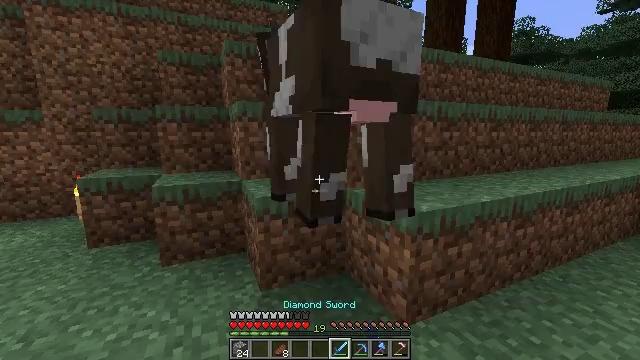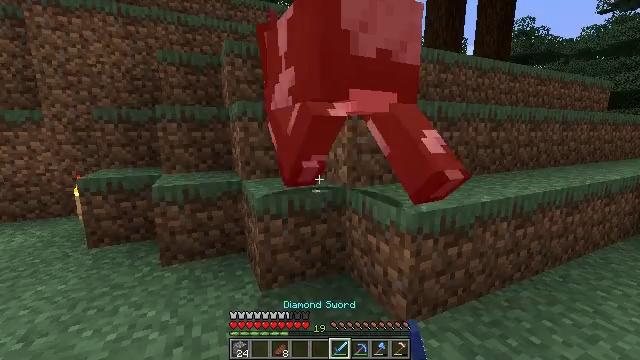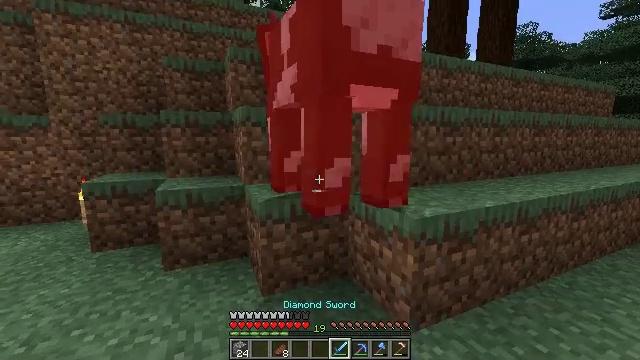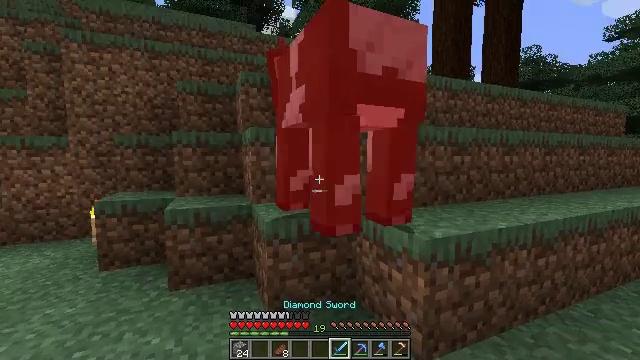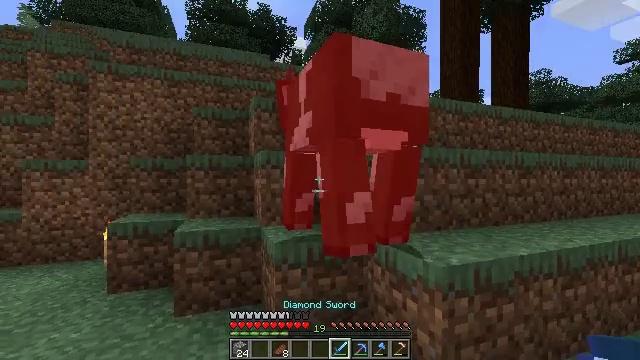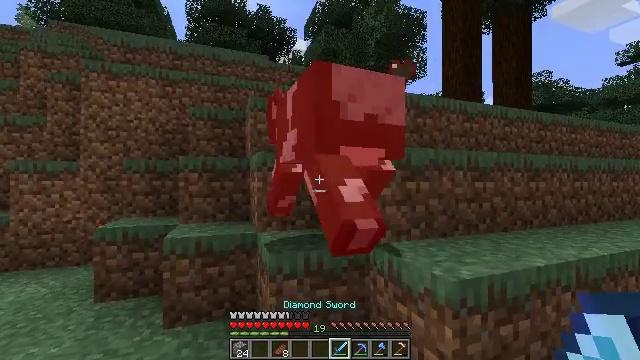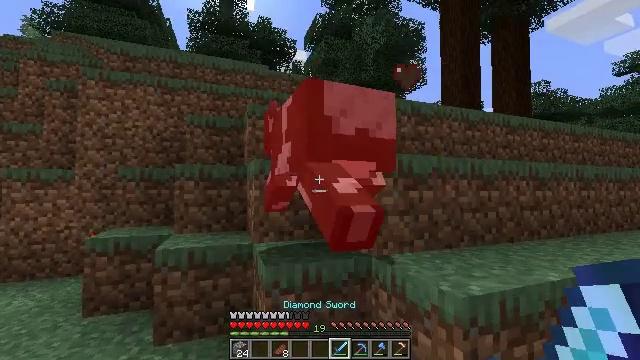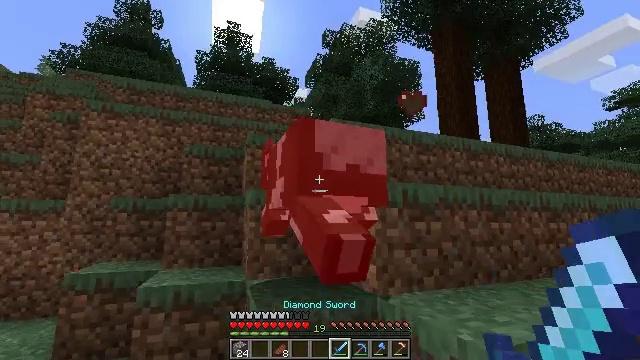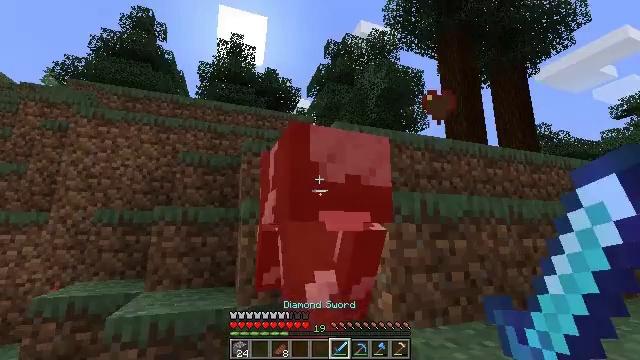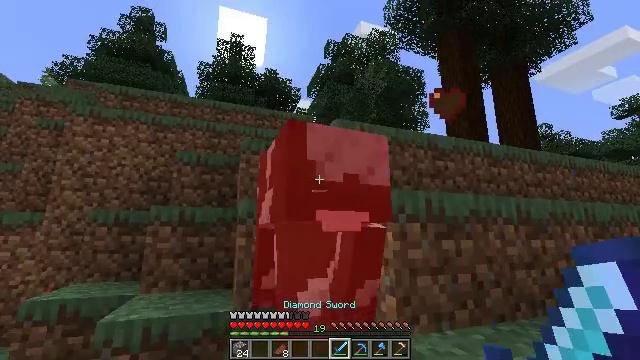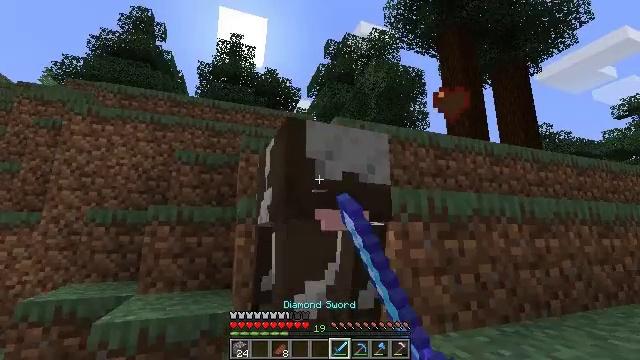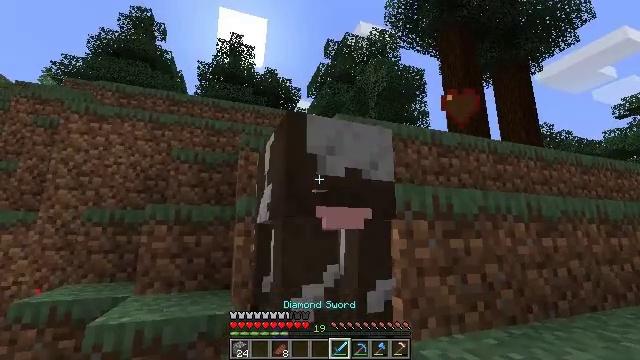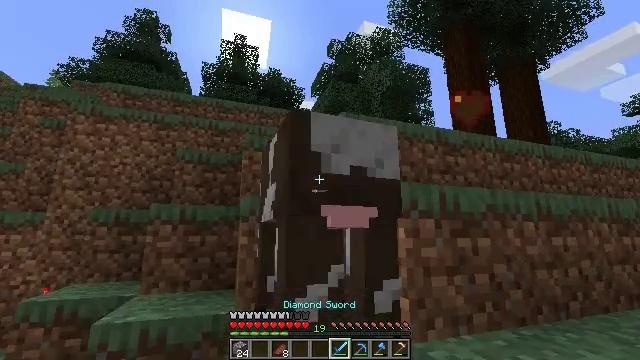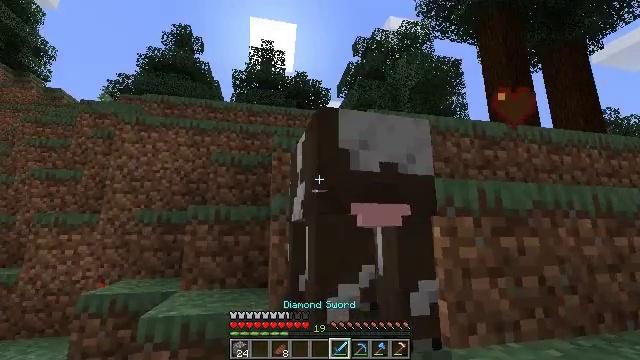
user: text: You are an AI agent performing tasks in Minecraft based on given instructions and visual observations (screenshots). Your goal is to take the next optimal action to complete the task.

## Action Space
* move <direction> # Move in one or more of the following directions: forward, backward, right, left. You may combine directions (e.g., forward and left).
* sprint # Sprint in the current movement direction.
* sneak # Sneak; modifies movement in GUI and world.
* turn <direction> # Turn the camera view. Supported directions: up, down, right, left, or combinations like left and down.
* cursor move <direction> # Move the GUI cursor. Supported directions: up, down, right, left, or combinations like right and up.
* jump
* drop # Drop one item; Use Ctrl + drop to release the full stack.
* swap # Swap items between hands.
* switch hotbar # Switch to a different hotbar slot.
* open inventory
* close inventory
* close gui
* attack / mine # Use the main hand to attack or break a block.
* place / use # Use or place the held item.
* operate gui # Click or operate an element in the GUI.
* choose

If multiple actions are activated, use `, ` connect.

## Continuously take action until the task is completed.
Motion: motion action
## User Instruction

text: Hunt animals.
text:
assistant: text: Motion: no_op
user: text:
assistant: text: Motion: turn up
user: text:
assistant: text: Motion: turn left and up
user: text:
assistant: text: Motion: move forward, turn left and up
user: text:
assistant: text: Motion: move forward
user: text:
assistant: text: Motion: move forward, turn up
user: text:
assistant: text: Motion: move forward, turn up
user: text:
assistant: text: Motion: move forward, turn up
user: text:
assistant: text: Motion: attack / mine
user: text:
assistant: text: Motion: attack / mine
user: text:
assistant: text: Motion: attack / mine
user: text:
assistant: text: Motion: attack / mine
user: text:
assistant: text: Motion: turn left, attack / mine
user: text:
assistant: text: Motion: no_op